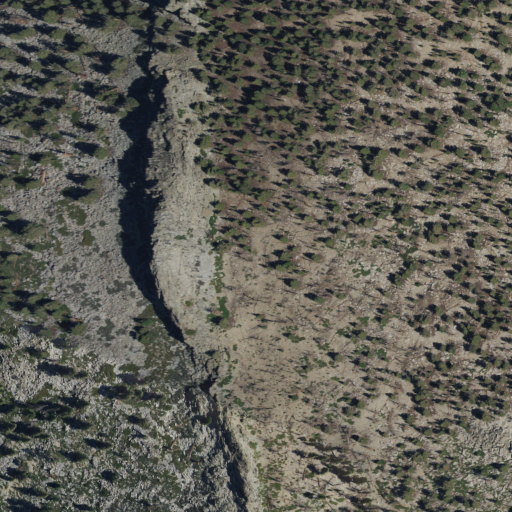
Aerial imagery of mountain in California named Overlook Mountain containing shrub, evergreen forest, and barren land